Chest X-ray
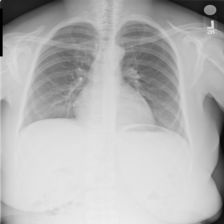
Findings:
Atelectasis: negative
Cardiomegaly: negative
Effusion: negative
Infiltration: negative
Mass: negative
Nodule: negative
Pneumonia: negative
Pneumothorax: negative
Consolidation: negative
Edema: negative
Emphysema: negative
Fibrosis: negative
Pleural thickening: negative
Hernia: negative